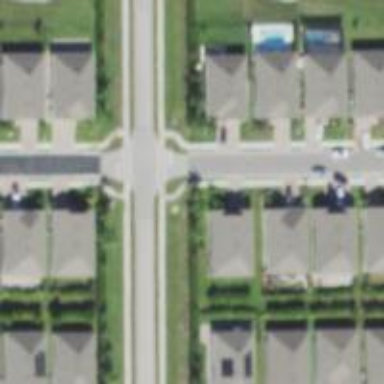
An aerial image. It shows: Residential road.